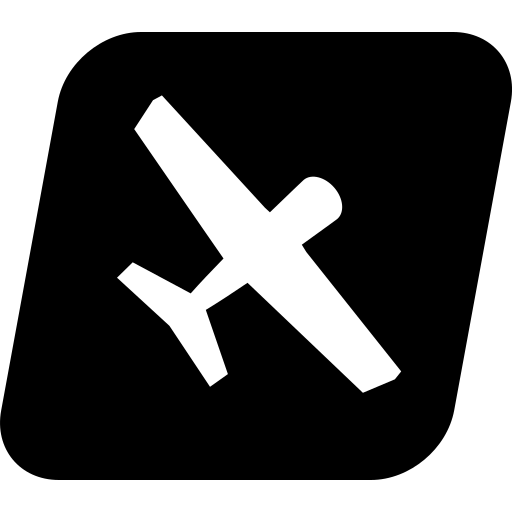
Tags: icon, FontAwesome, fa-icon, brand, avianex